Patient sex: M
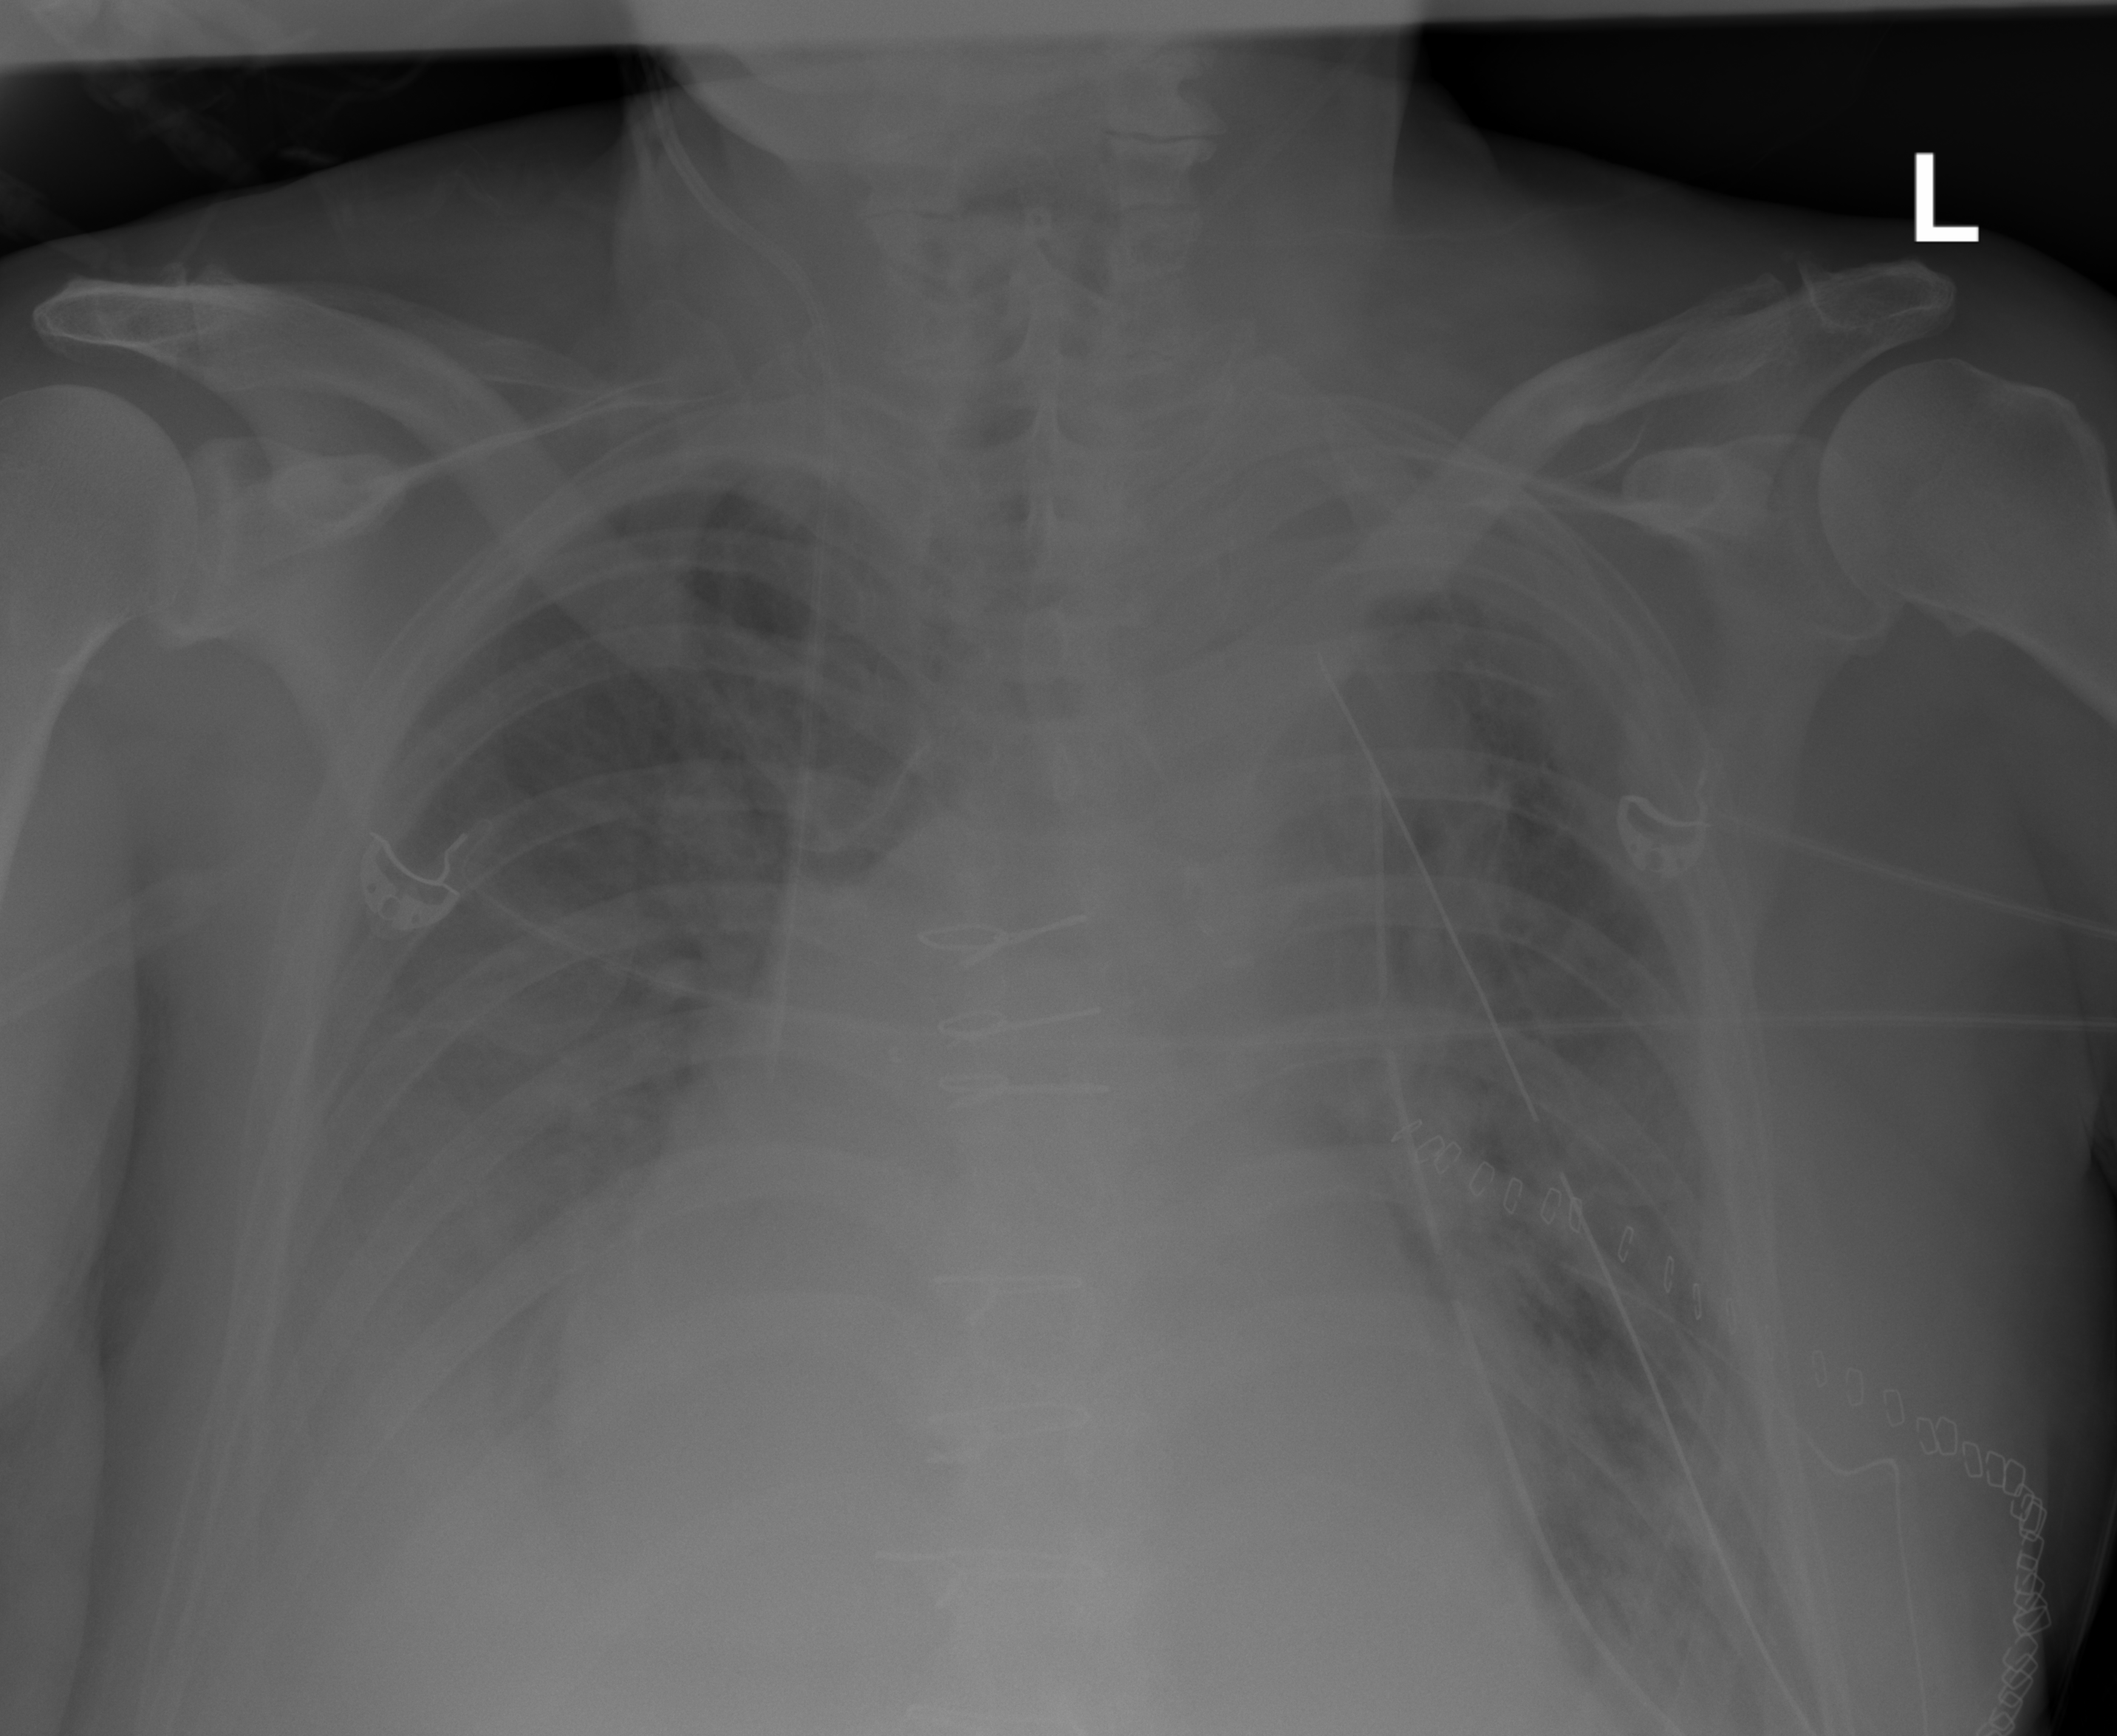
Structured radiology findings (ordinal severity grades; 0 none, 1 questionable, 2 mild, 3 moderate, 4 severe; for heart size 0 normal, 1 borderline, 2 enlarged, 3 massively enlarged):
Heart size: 2
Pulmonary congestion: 4
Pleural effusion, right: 3
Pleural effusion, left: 2
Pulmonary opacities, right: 2
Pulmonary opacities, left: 2
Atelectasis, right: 4
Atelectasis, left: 3